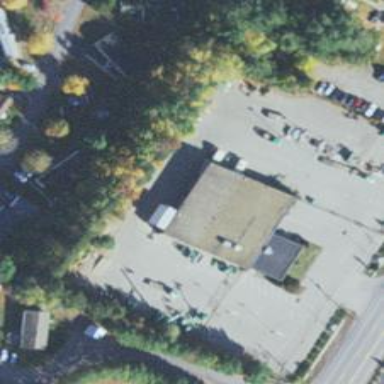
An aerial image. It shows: Retail building.